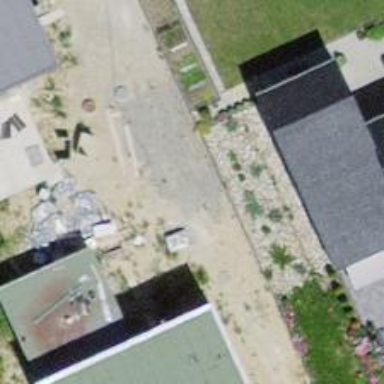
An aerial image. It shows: Alleyway designated as service road.